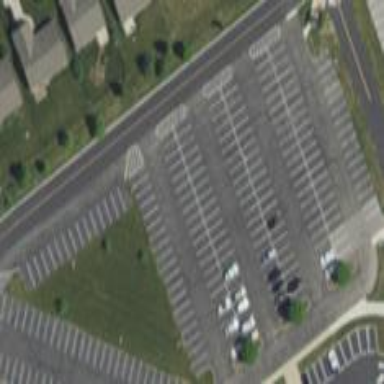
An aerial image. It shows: Parking area.